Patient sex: F
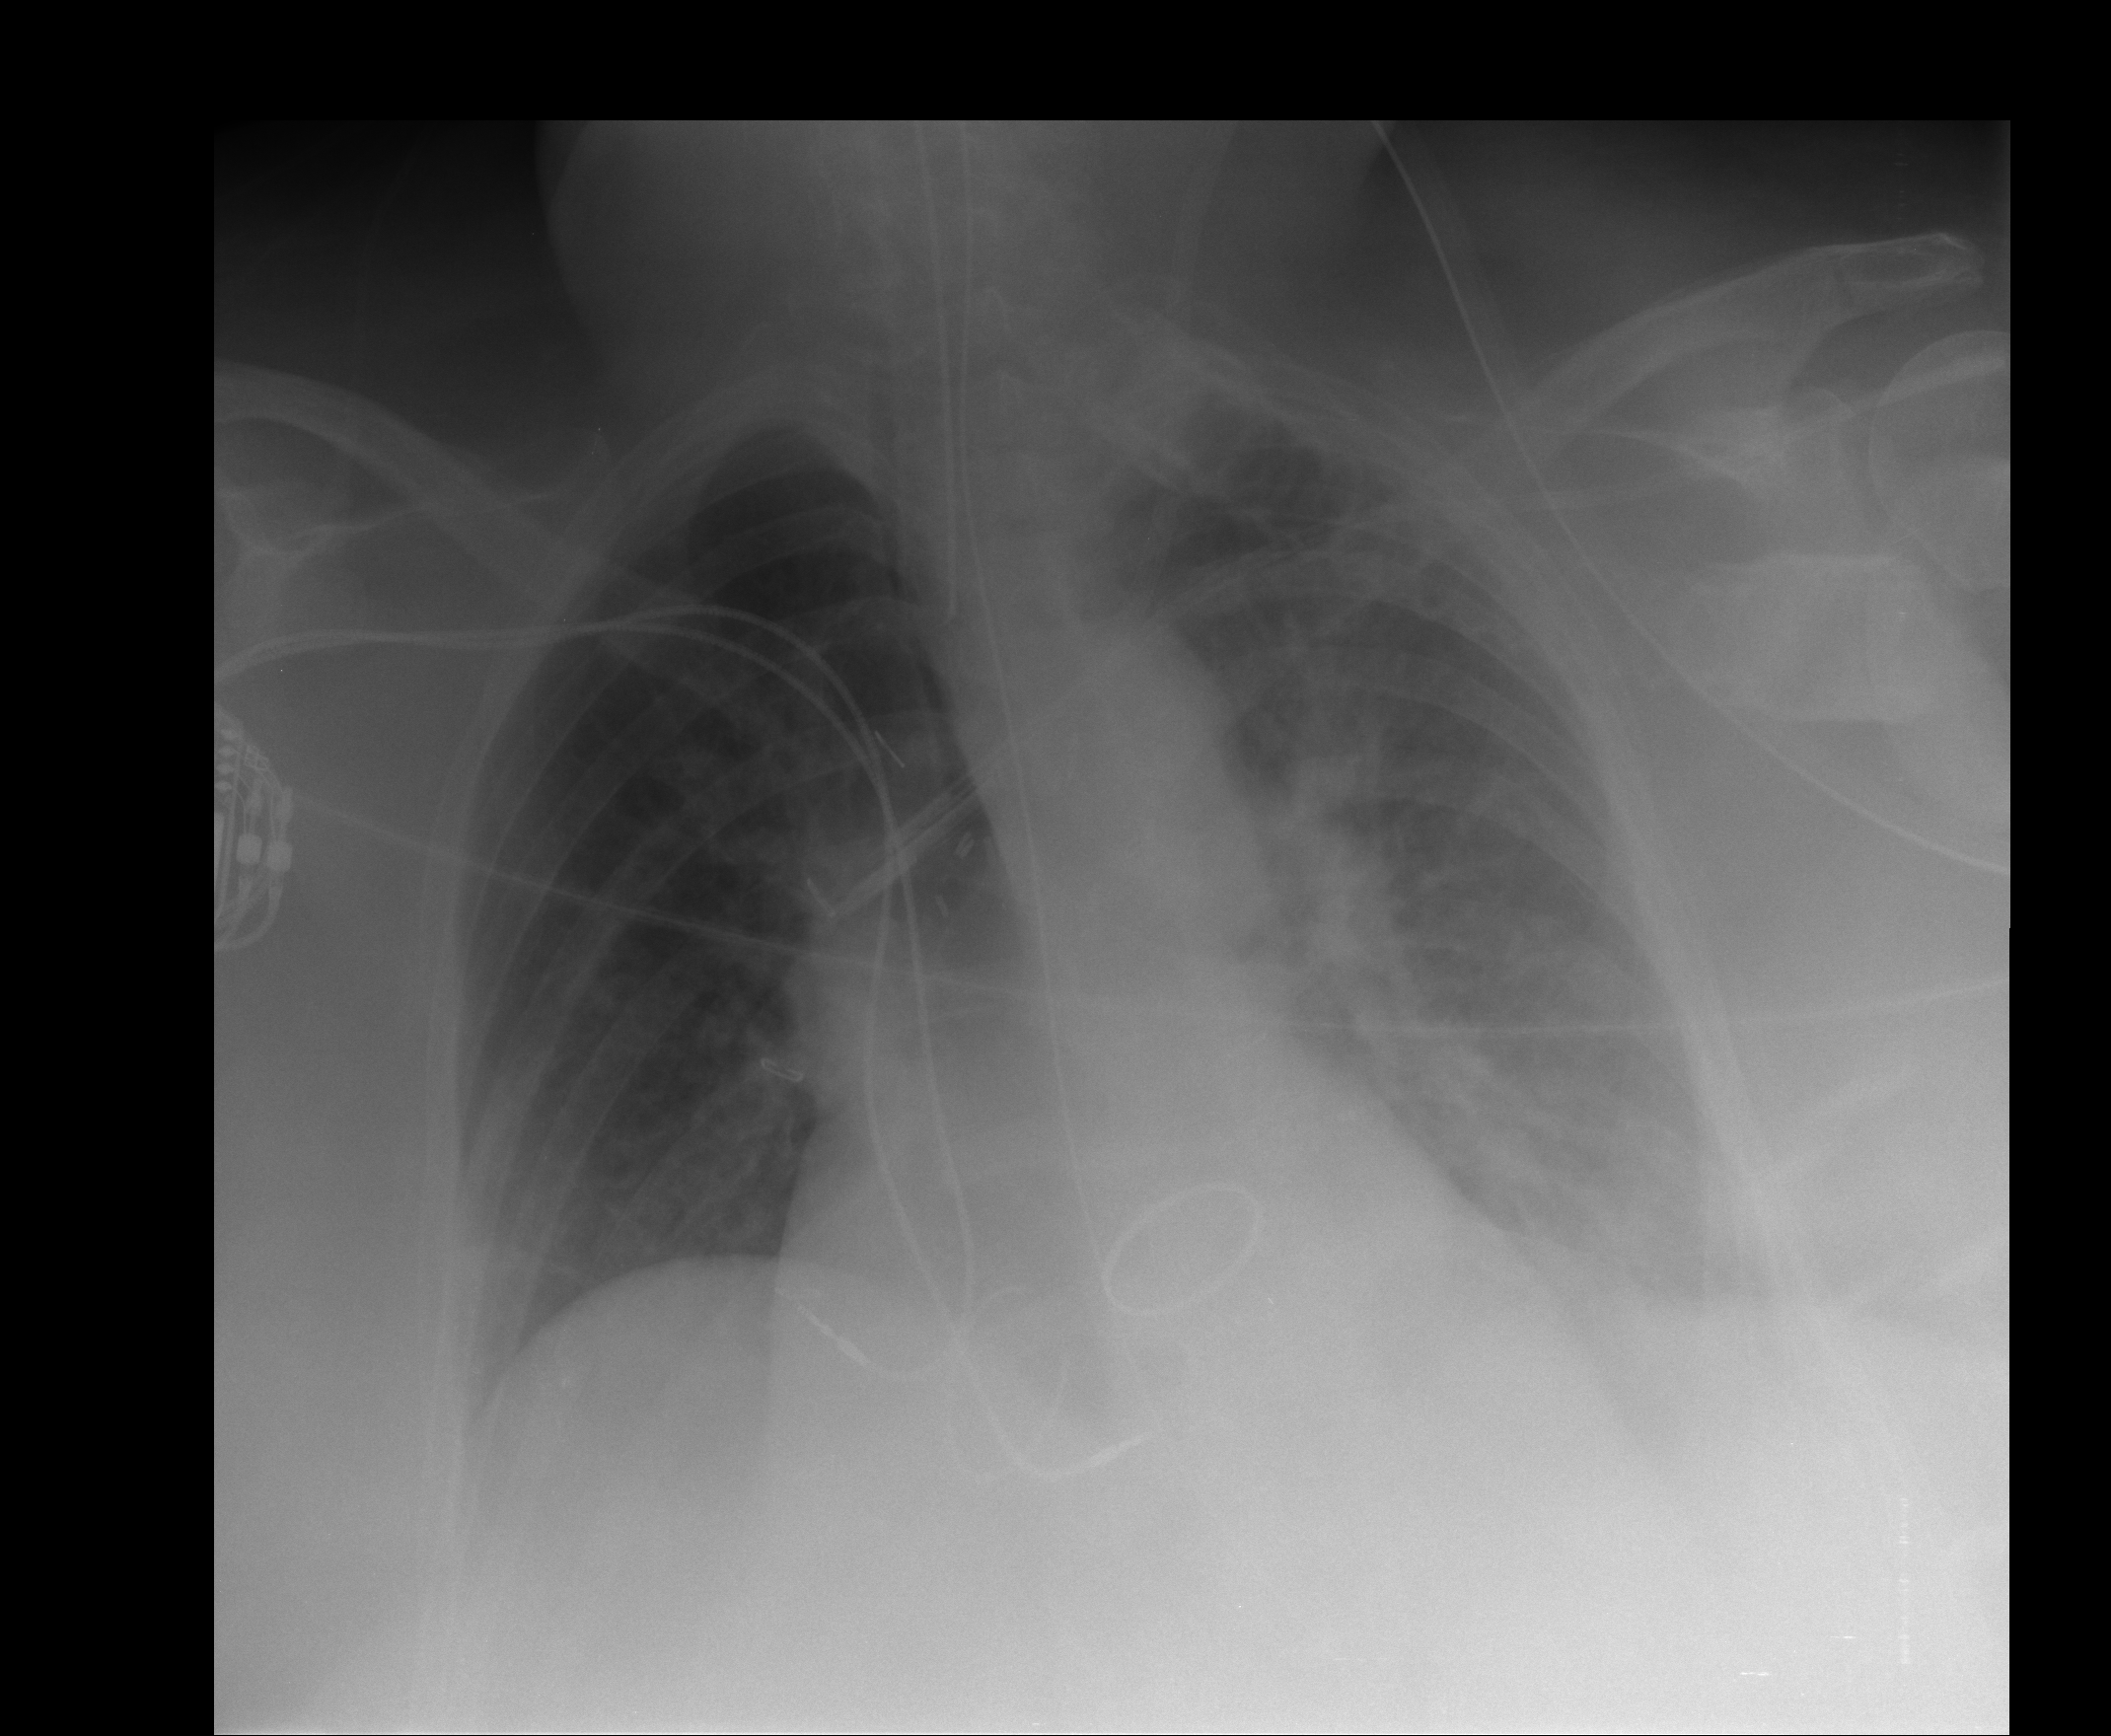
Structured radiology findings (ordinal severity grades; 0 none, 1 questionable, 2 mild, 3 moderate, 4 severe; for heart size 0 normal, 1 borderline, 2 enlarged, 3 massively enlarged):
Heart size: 0
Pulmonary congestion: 1
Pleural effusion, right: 0
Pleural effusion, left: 2
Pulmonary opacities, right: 0
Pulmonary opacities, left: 2
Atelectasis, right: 2
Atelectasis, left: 2